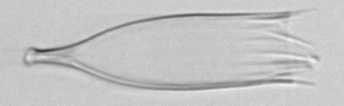
Label: Favella